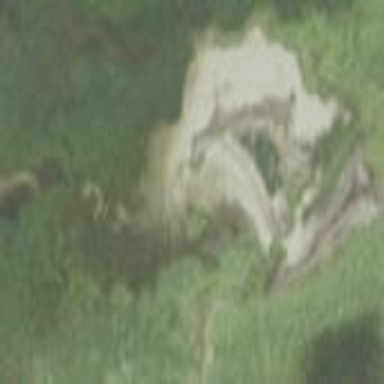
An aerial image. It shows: Sandy beach.